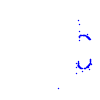
Particle: proton